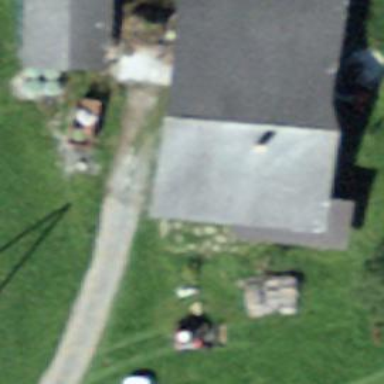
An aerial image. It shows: Farm building.